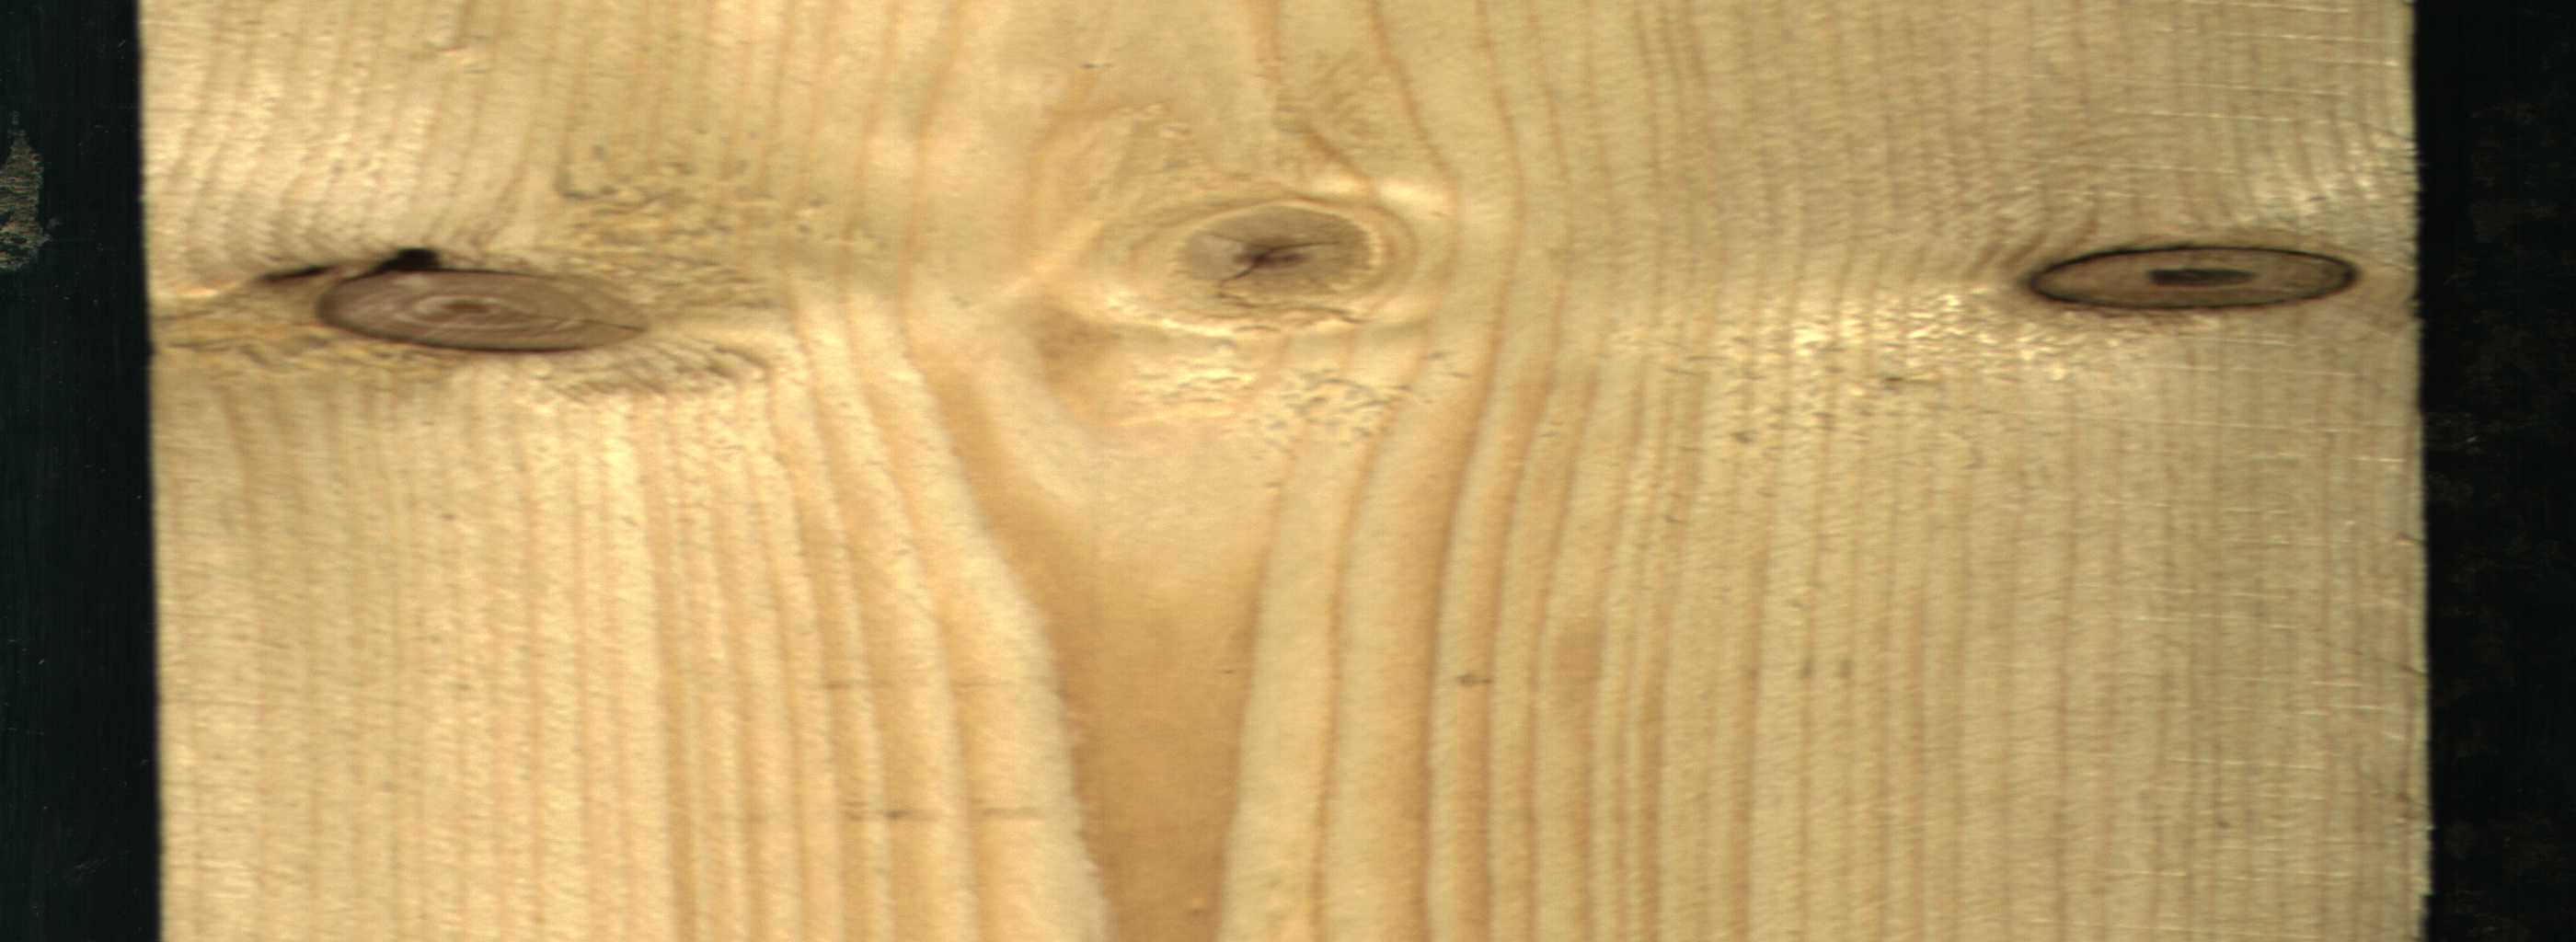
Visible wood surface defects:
knot_with_crack
Dead_Knot
Dead_Knot